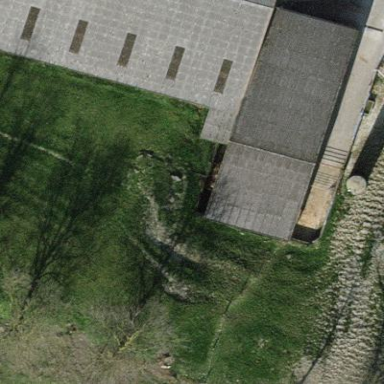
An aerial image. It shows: Farm building.